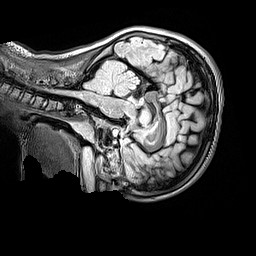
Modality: FLAIR
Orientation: sagittal
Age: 9
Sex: female
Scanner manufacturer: siemens
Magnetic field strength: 3 T
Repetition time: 5 s
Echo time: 0.388 s